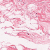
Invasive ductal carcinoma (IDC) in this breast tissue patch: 0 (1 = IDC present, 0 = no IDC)